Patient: sex M, age 37
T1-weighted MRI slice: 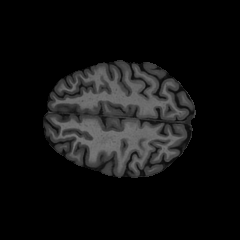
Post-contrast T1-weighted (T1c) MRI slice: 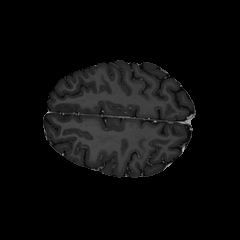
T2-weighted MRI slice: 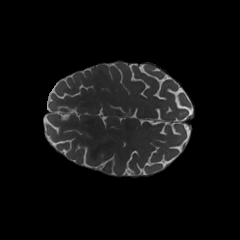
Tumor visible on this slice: no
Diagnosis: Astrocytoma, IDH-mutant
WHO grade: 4